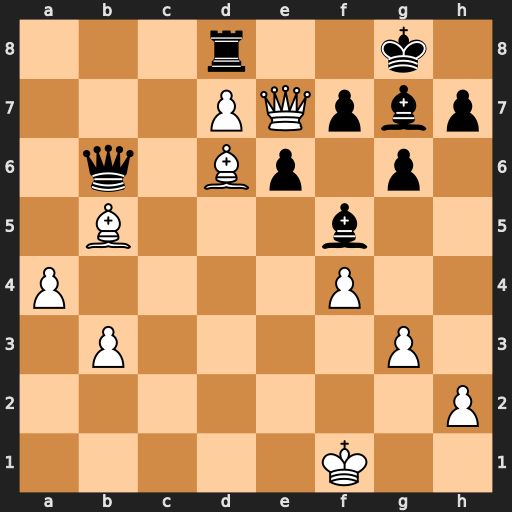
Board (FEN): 3r2k1/3PQpbp/1q1Bp1p1/1B3b2/P4P2/1P4P1/7P/5K2
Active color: w
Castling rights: -
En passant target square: -
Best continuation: Qe8+ Bf8 Bxf8 Bh3+ Ke2